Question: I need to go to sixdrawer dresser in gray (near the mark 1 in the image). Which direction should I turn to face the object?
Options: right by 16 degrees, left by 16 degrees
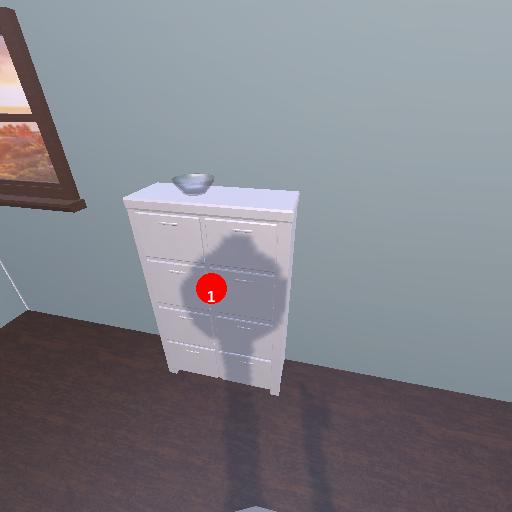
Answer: right by 16 degrees